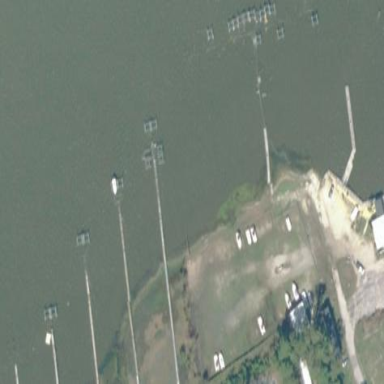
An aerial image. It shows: Boat storage area enclosed by fence.